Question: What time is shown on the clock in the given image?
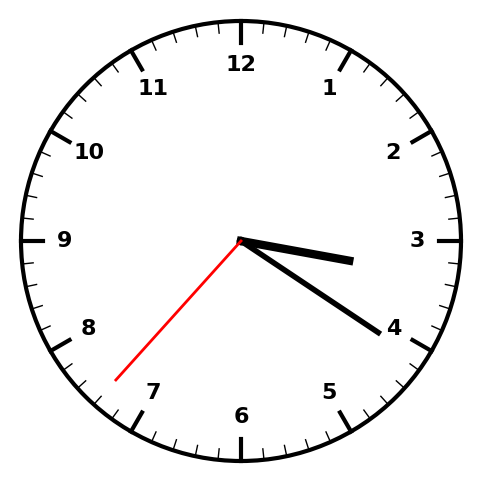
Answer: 03:20:37